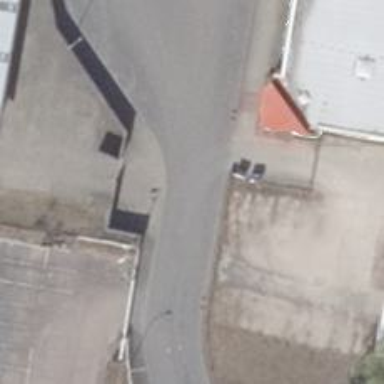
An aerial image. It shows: Asphalt road designated for service vehicles.